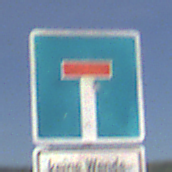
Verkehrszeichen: Sackgasse
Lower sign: HinweisGeaenderteVorfahrtVerkehrsfuehrungVerkehrsregelung3
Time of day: MorningAfternoon
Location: Outdoor (RoadRail)
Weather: PartlyCloudy
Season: NotSpecified
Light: Natural